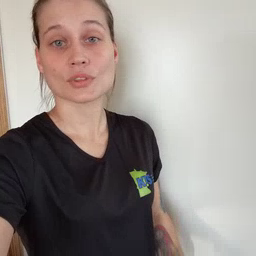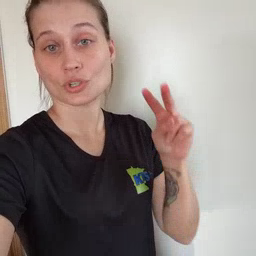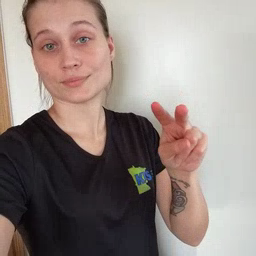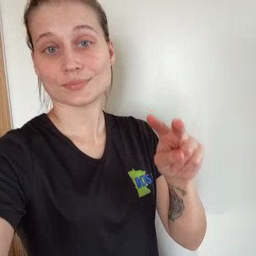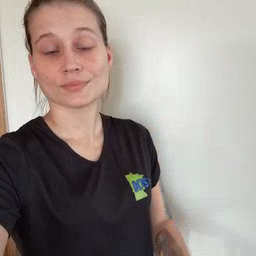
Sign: look